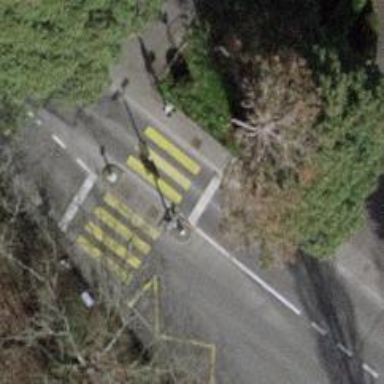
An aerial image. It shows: Crossing with traffic signals and central island.